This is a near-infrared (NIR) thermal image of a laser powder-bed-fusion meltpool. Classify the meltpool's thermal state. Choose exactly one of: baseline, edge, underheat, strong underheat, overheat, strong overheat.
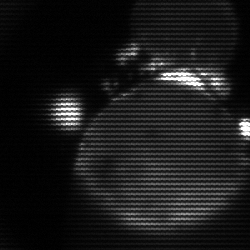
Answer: edge